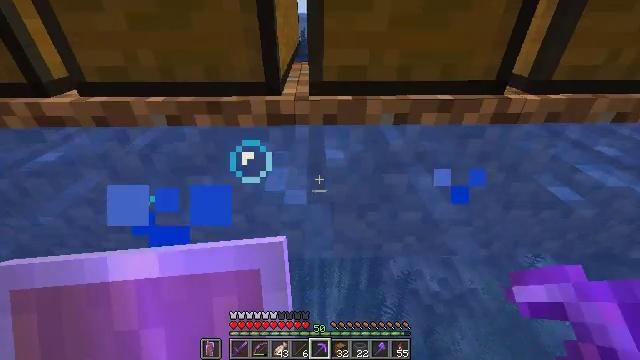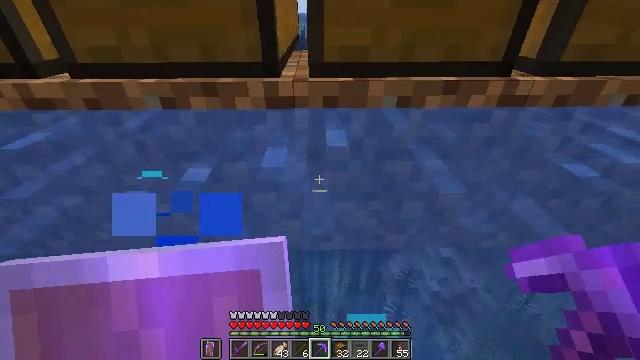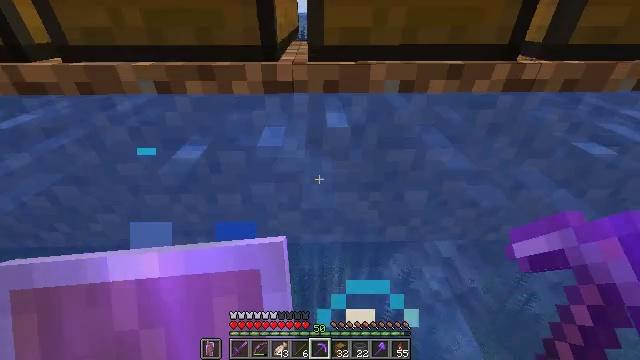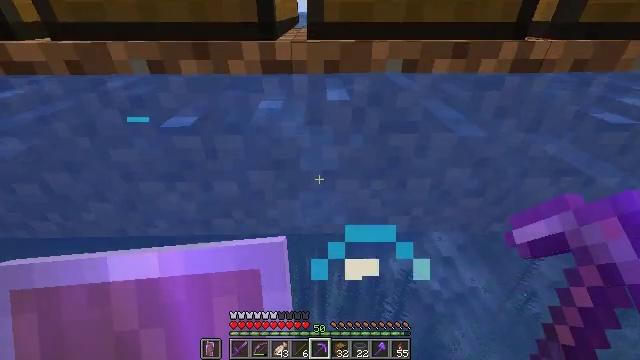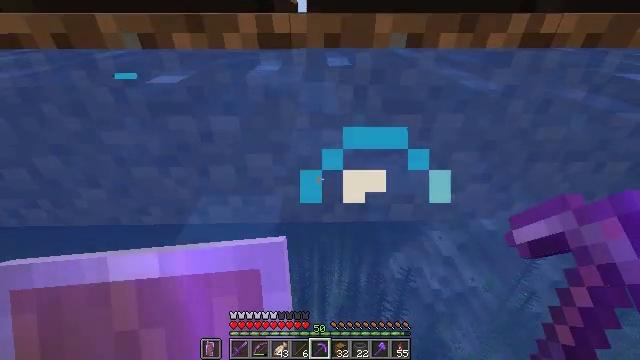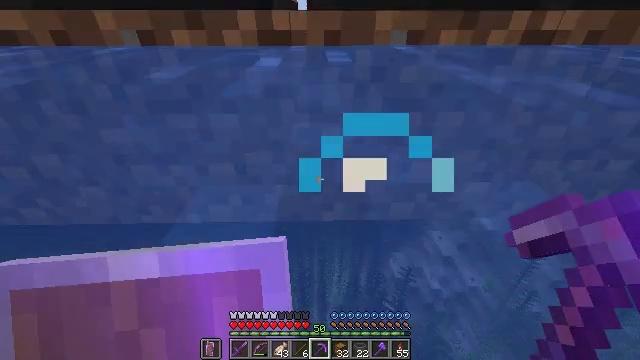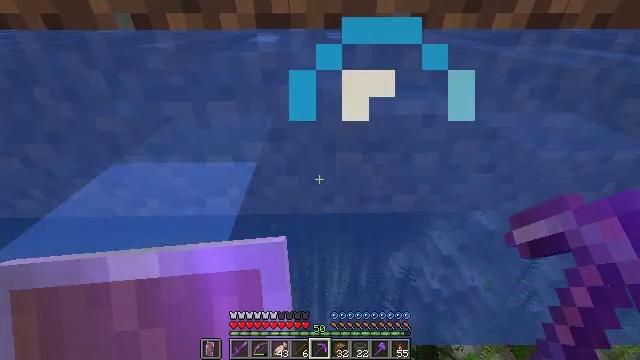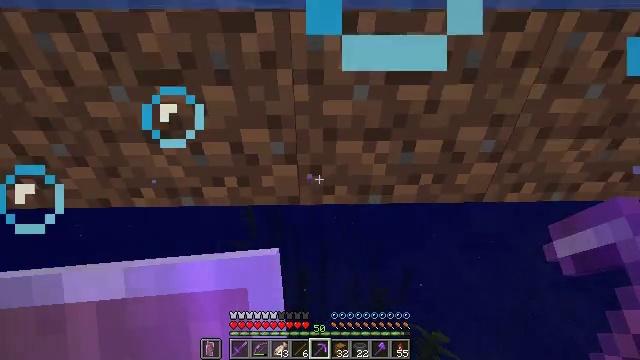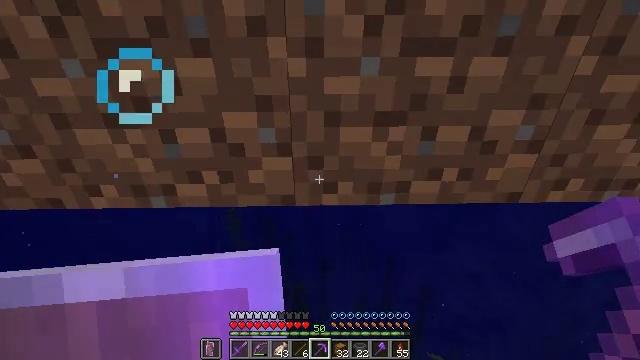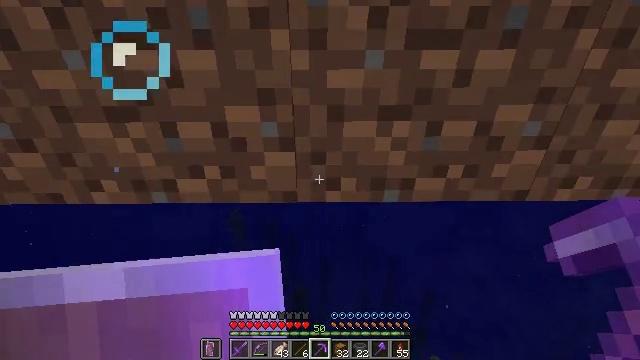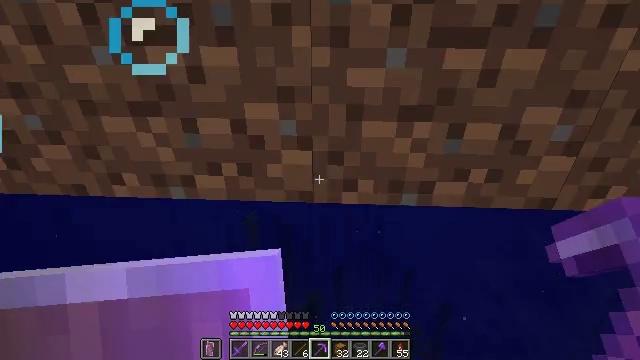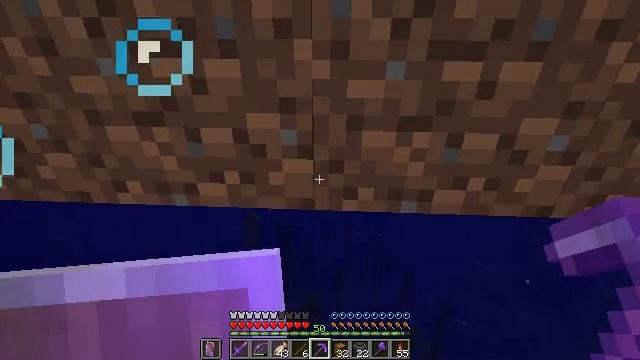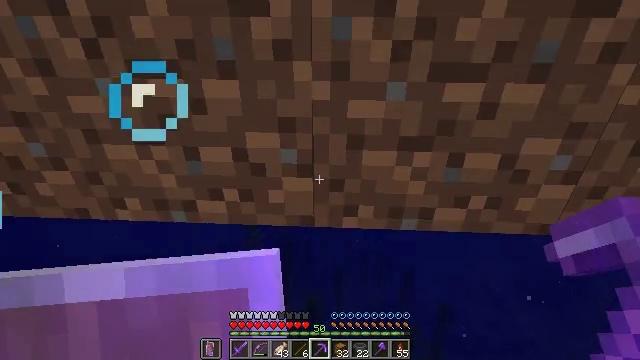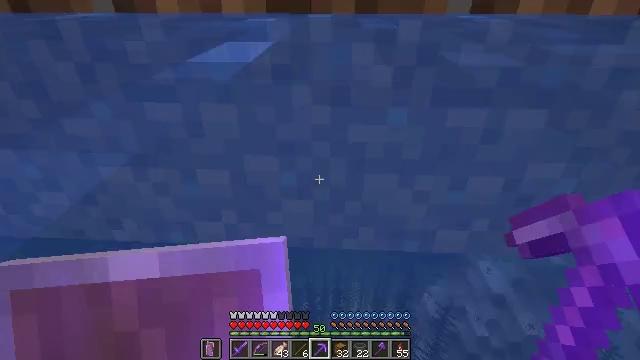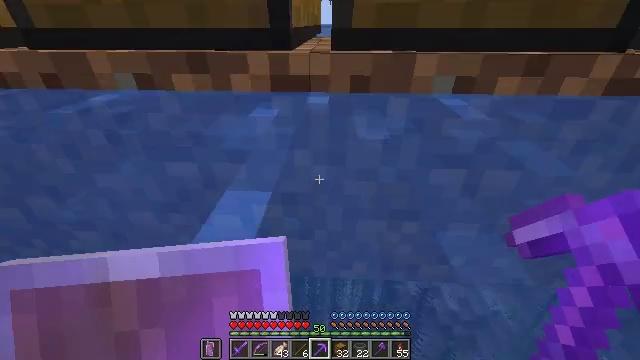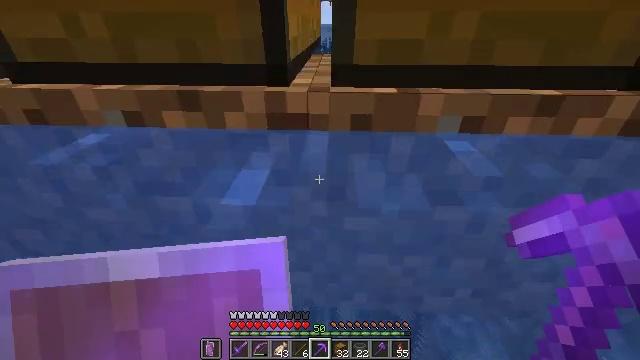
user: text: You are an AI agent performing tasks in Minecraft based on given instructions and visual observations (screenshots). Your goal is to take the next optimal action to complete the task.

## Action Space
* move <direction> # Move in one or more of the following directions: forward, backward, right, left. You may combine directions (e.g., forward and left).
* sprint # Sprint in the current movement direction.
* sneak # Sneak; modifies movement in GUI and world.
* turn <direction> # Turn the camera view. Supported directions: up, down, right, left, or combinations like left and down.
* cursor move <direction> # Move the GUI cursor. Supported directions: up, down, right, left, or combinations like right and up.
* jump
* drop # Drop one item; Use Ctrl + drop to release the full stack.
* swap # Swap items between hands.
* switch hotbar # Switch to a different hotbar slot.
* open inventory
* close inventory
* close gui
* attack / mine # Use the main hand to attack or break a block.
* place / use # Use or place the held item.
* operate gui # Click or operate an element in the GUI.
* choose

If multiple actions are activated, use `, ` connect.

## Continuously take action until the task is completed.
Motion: motion action
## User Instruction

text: Break the hopper to reuse it.
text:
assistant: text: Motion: no_op
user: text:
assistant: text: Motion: no_op
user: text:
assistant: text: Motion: no_op
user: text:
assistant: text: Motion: no_op
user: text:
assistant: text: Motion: no_op
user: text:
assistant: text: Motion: no_op
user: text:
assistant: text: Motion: no_op
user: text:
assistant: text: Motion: no_op
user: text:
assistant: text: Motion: no_op
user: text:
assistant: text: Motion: turn left and up, jump
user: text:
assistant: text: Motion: jump
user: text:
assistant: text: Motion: move forward, jump
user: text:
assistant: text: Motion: move forward, jump
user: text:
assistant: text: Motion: move forward, jump
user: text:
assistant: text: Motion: move forward, jump
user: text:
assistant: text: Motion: move forward, jump
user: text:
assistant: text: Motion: move forward, jump
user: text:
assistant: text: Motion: move forward, jump
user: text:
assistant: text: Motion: move forward, jump
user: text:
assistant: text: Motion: move forward, jump
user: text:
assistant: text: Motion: move forward, jump
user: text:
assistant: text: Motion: move forward, jump
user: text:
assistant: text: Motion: move forward, jump
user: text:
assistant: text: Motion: move forward, jump
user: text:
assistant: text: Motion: move forward, jump
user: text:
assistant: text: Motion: move forward, jump
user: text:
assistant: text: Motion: move forward, jump
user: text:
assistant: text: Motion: move forward, jump
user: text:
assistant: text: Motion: move forward, jump
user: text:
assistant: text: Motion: move forward, jump